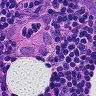
Metastatic tissue present: yes